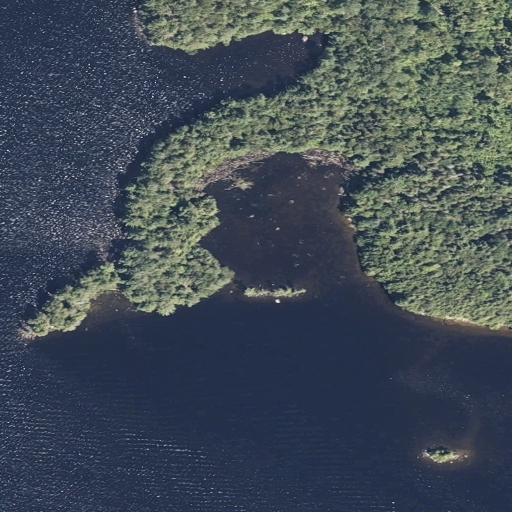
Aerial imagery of cape in Maine named Perrow Point containing open water, evergreen forest, mixed forest, herbaceous wetlands, woody wetlands, and grassland